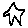
Label: star